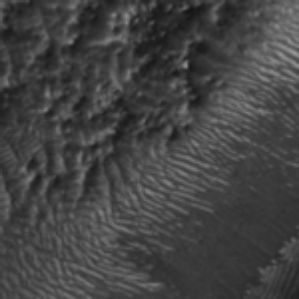
Label: frost